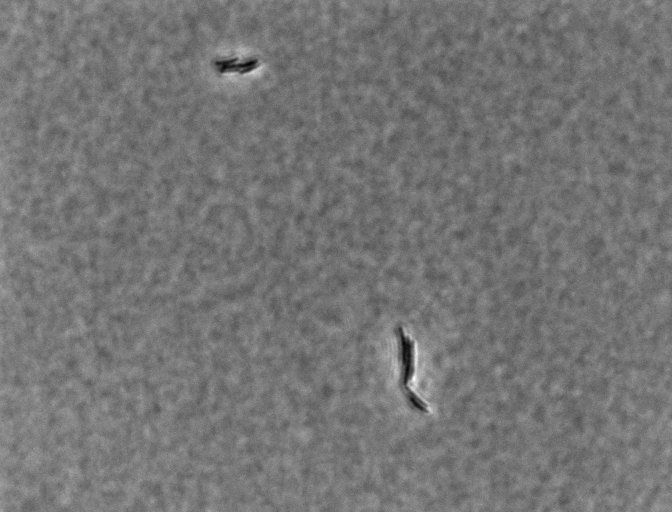
Bacillus coagulans